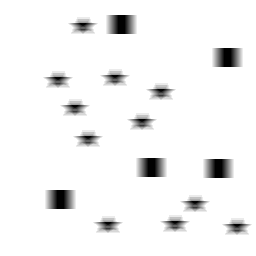
Squares: 5
Triangles: 0
Stars: 11
Total shapes: 16